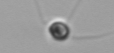
Label: Chaetoceros